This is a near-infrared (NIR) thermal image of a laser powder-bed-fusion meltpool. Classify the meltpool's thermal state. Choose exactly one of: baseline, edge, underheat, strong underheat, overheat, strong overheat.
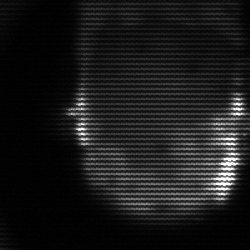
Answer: baseline